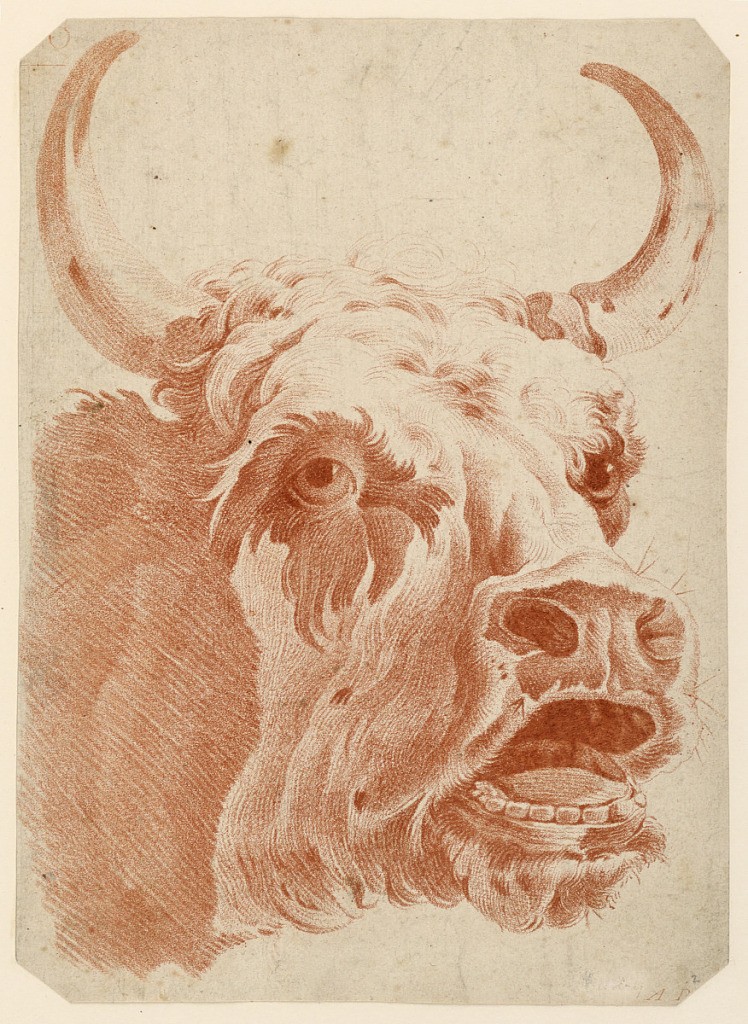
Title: Head of a Cow
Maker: Jean-Baptiste Huet, French, 1745 – 1811
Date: ca. 1778
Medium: Crayon-manner engraving in red ink on paper
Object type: Print
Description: Head of a cow, facing one quarter right, its mouth open. Probably from: "Premier Cahier de fragment et de principes de dessius de tous genre…"